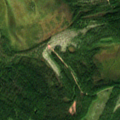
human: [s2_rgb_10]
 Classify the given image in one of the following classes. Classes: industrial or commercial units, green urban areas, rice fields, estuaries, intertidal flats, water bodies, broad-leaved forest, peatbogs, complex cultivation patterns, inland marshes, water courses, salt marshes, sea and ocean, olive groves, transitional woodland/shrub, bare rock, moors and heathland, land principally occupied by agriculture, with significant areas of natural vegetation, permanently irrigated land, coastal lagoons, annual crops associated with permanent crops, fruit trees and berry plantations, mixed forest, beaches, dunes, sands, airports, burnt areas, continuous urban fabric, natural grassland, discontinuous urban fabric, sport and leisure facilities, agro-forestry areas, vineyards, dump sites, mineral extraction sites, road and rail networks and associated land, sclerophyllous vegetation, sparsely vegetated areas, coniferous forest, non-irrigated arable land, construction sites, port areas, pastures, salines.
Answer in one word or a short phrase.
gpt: coniferous forest, mixed forest, transitional woodland/shrub, peatbogs